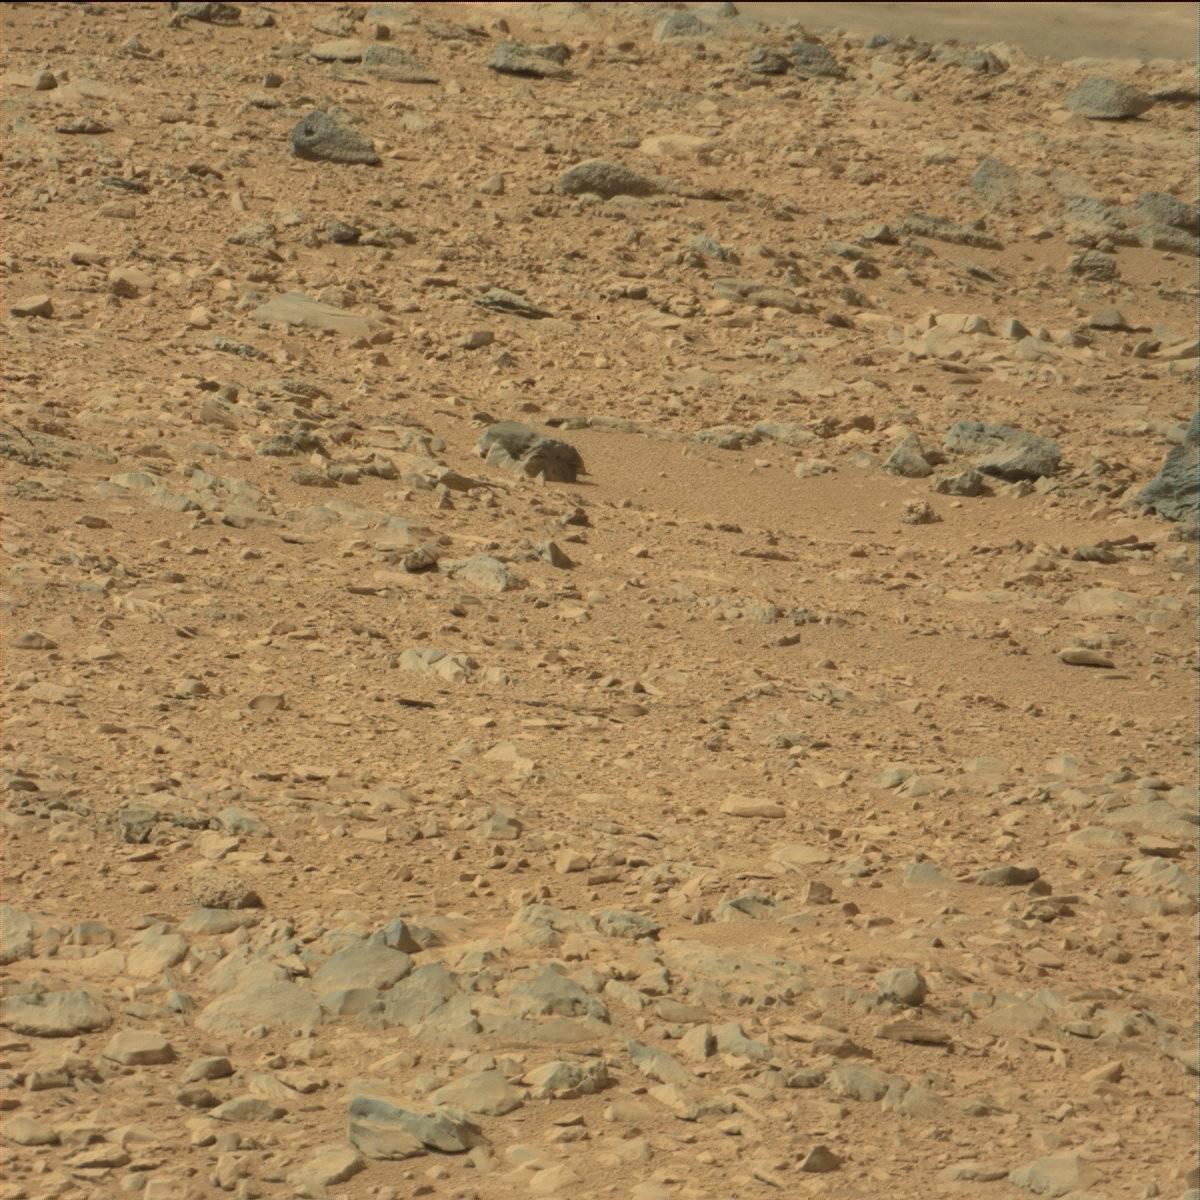
Terrain classes present: Bedrock, Ridge, Rock, Sand / Soil